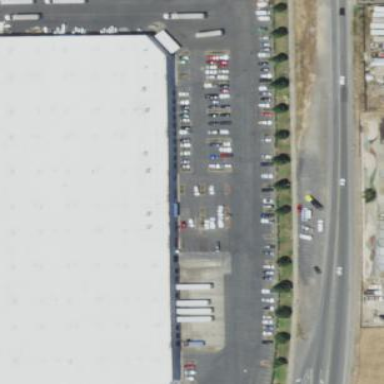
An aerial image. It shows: Warehouse building.